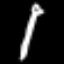
Label: pencil